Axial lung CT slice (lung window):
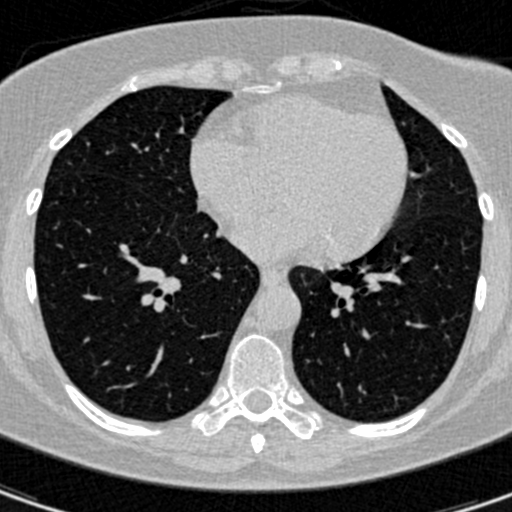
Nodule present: no